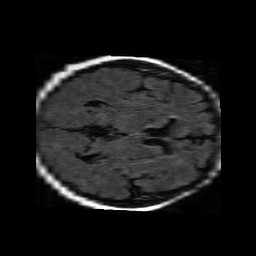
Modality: FLAIR
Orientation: axial
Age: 44
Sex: male
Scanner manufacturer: philips
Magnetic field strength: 1.5 T
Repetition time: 6 s
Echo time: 0.12 s